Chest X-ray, AP view. Patient: 32 years old, sex F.
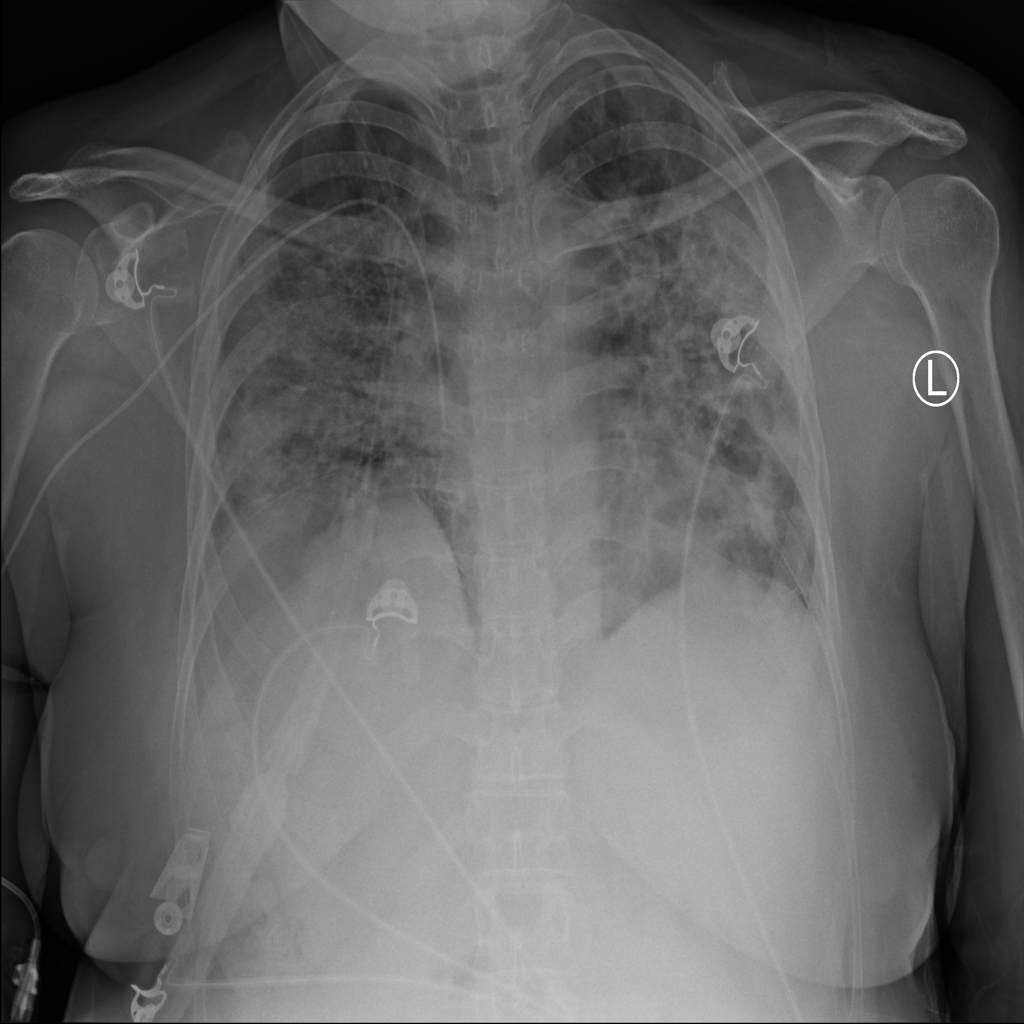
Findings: No Finding